九年级 · 画法几何学
一块直角三角板 $A B C, \angle A C B=90^{\circ}, B C=12 \mathrm{~cm}, A C=8 \mathrm{~cm}$, 测得 $B C$ 边的中心投影 $B_{1} C_{1}$ 长为 $24 \mathrm{~cm}$, 则 $A_{1} B_{1}$ 长为

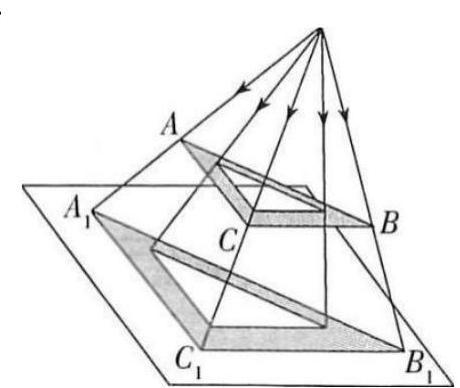
答案: $8 \sqrt{13} \mathrm{~cm}$
解析: $\because \angle A C B=90^{\circ}, B C=12 \mathrm{~cm}, A C=8 \mathrm{~cm}$,

$\therefore A B=4 \sqrt{13} \mathrm{~cm}$,

由题图知 $\triangle A B C \sim \triangle A_{1} B_{1} C_{1}$,

$B_{1} C_{1}=24 \mathrm{~cm}$

$\therefore A_{1} B_{1}: A B=B_{1} C_{1}: B C=2: 1$,

即 $A_{1} B_{1}=8 \sqrt{13} \mathrm{~cm}$.